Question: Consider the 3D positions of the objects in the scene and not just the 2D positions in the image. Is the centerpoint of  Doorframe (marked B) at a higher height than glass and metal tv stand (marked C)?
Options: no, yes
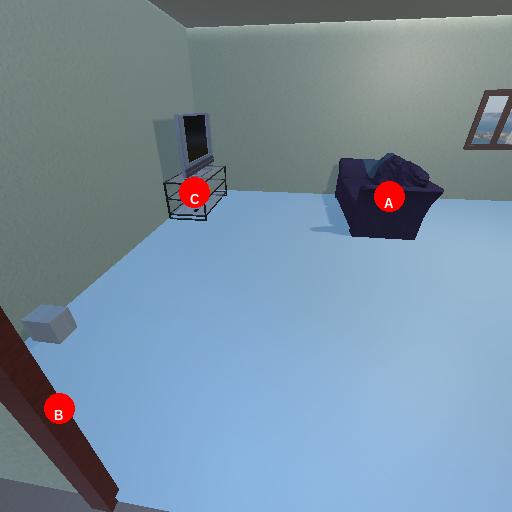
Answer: no